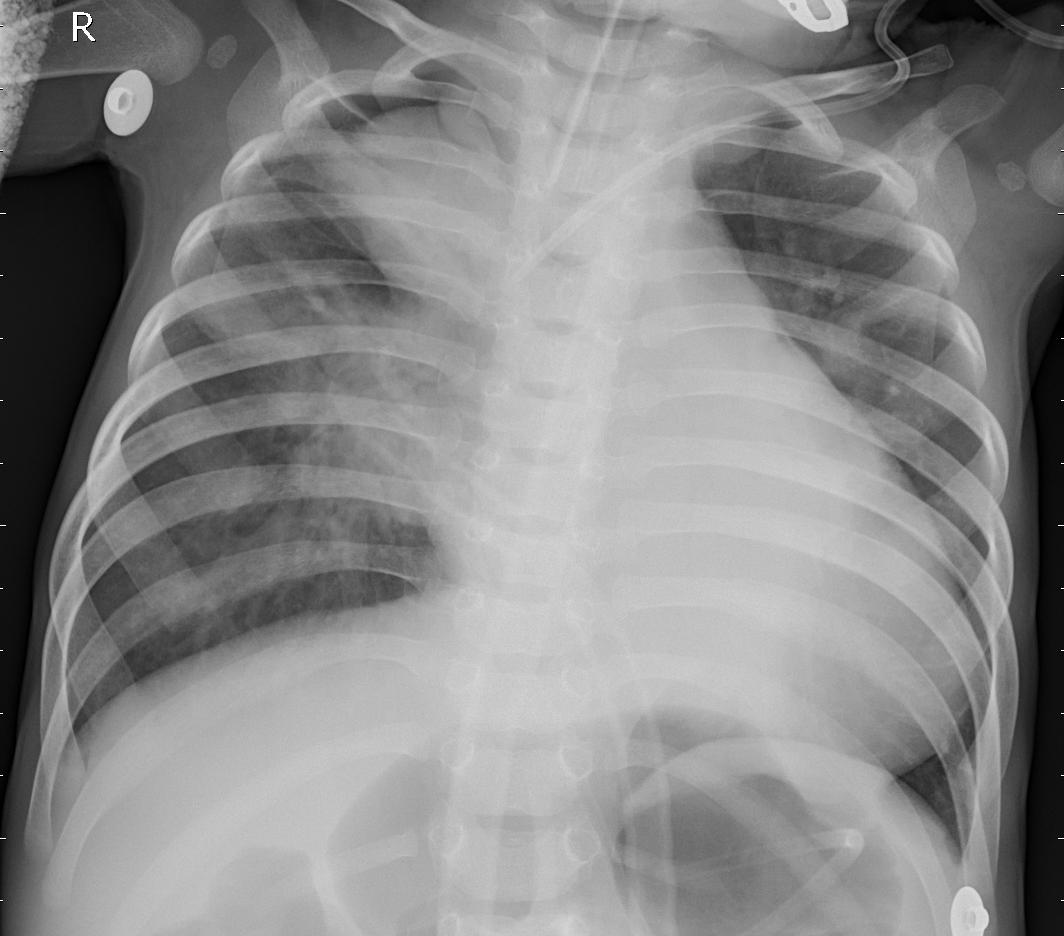
Diagnosis: PNEUMONIA